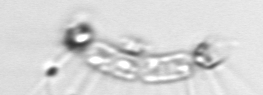
Label: Chaetoceros